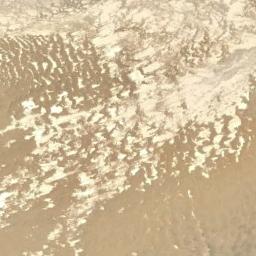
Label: desert